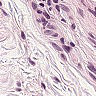
Metastatic tissue present: no